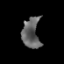
Tissue: prostate
Cell type: T cells
Senescence score: 0.7572
Nuclear area (px): 521
Mean DAPI intensity: 100.804